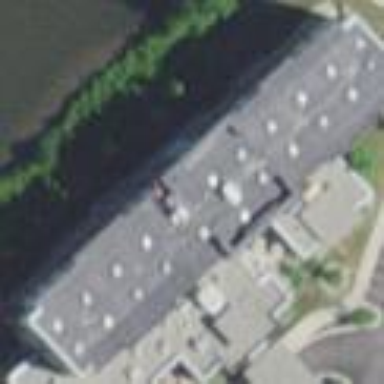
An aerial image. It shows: Hotel building.